Aerial crown-view tile of a tropical tree (Barro Colorado Island, Panama), acquired 20240611:
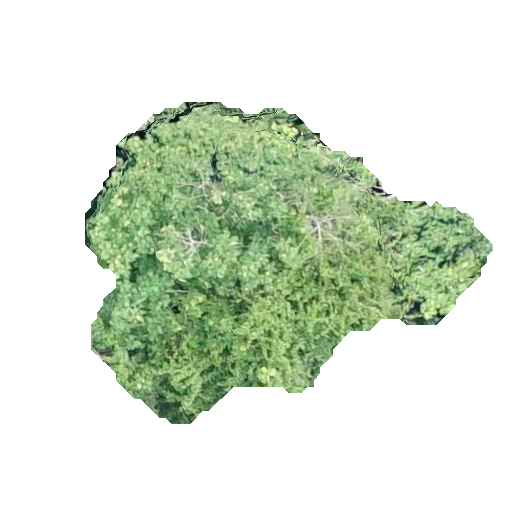
Species: Dipteryx oleifera
GBIF accepted scientific name: Dipteryx oleifera
Crown area: 129.263 m²